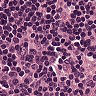
Metastatic tissue present: no